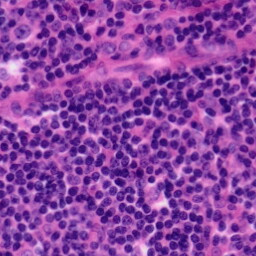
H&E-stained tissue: Tonsil